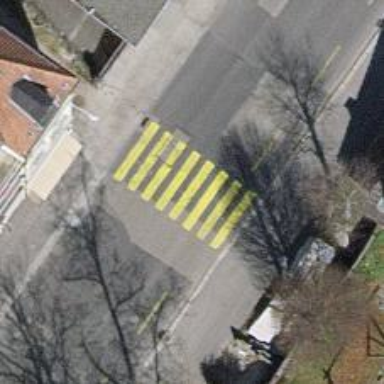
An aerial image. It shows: Secondary road with dedicated lane for cyclists.